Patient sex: M
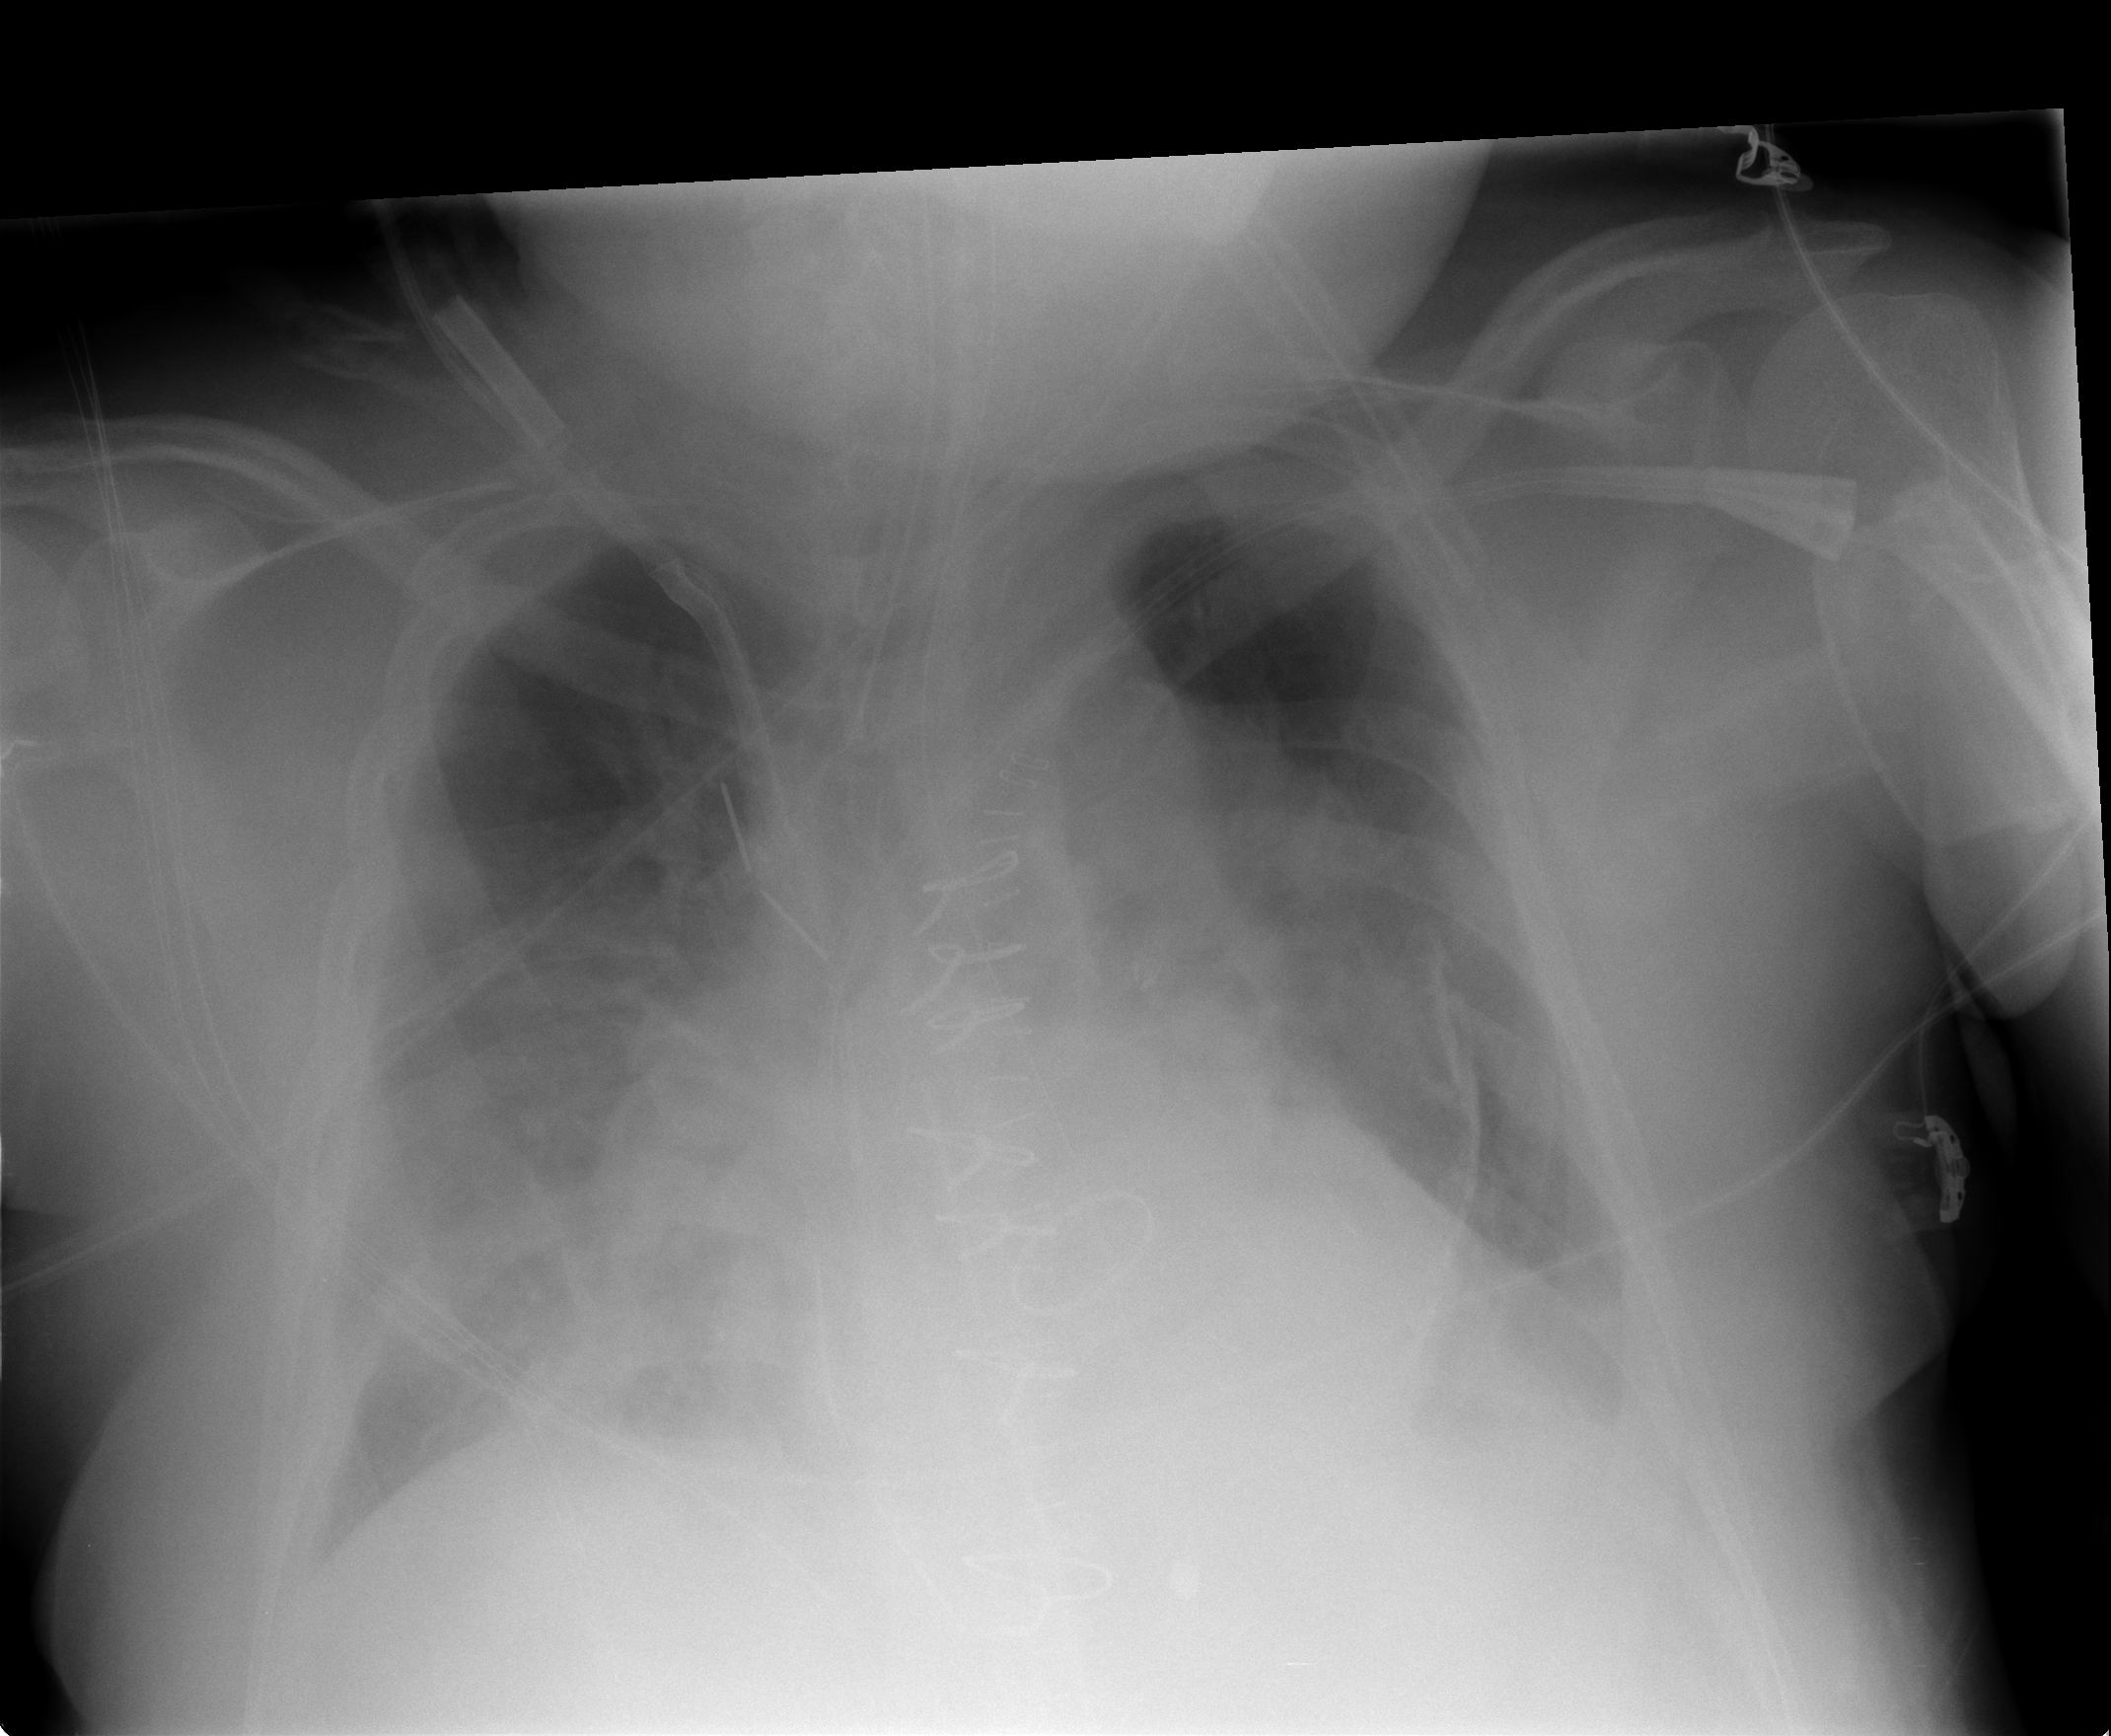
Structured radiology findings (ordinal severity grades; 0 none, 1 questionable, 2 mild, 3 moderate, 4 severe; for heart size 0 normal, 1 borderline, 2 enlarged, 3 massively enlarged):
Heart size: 1
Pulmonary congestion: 3
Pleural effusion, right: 2
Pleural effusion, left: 2
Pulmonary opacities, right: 2
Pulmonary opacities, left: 0
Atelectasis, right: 3
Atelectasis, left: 2